Field crop: maize
Growth stage: 1
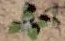
Species: chenopodium